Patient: sex F, age 47
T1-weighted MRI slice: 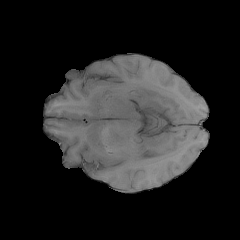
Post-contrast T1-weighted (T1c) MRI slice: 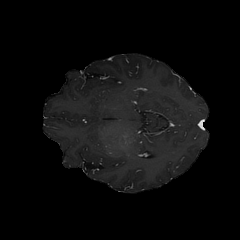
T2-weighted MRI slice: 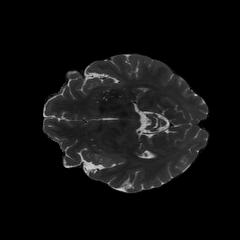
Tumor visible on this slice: yes
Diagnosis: Astrocytoma, IDH-wildtype
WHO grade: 2